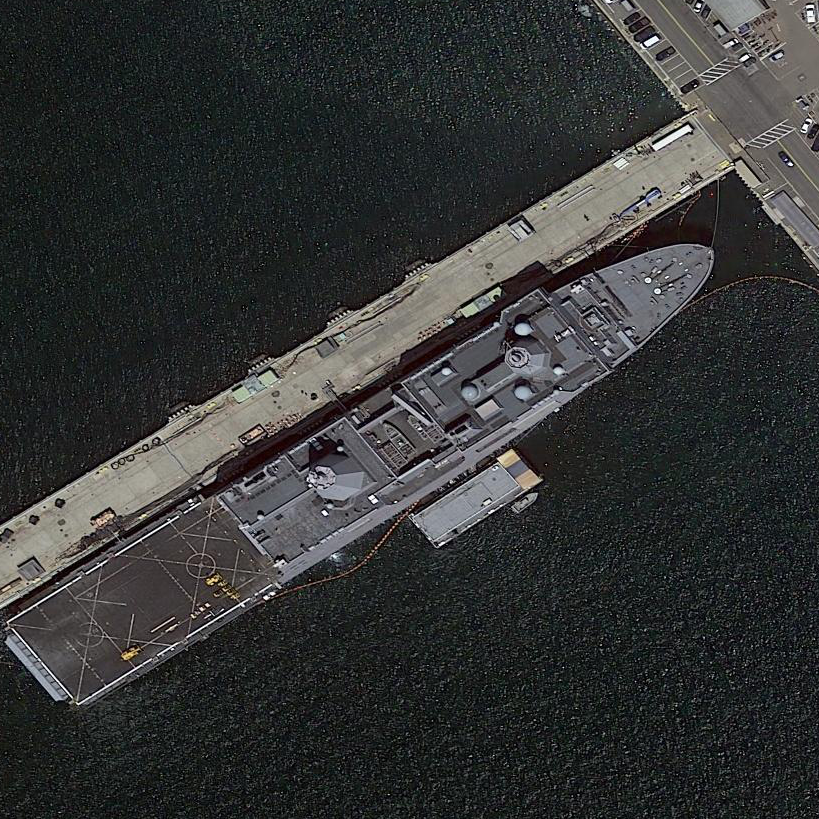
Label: San_Antonio-class_transport_dock